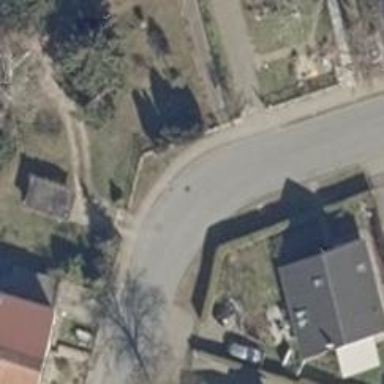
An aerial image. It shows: Asphalt road in residential area.